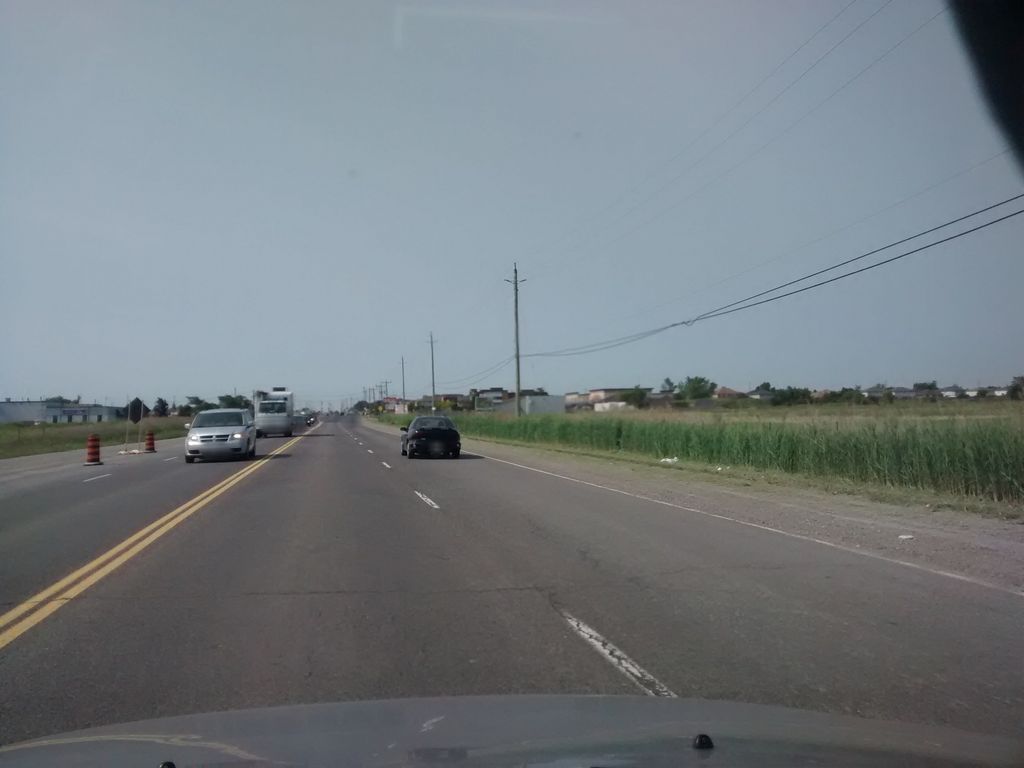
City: hamilton